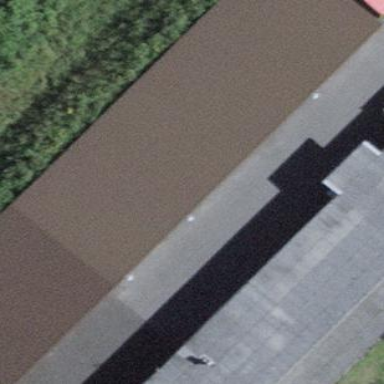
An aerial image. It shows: View of roof of building.